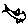
Label: bird